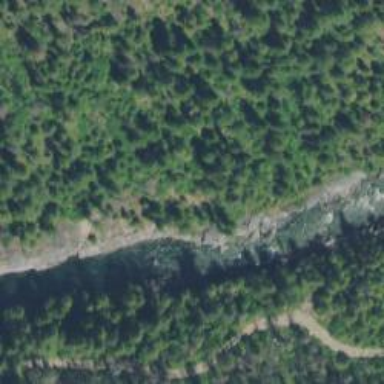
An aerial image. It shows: Scene featuring rapids in waterway.